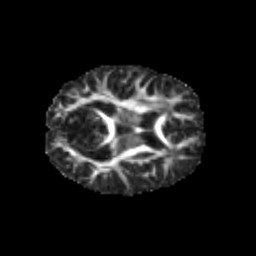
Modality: FA
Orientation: axial
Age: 7
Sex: male
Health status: healthy